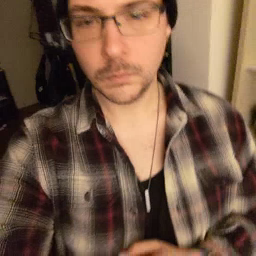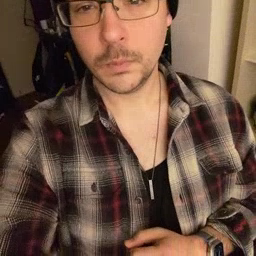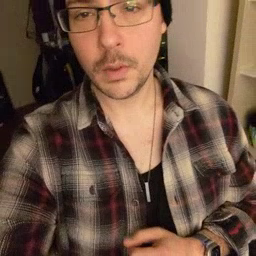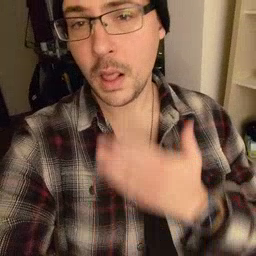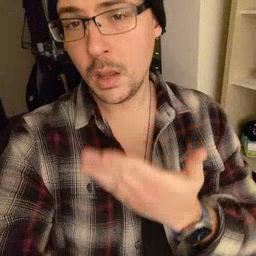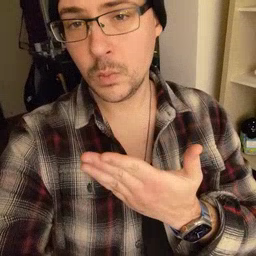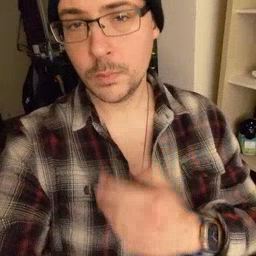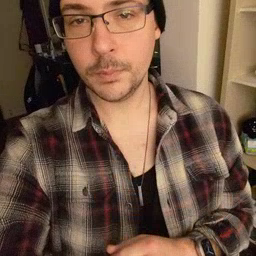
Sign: thankyou